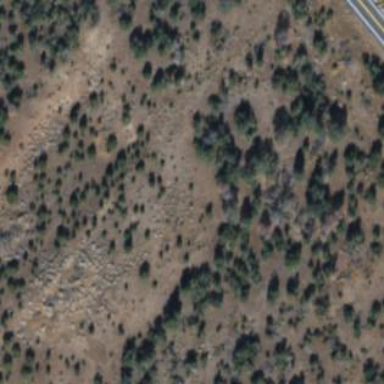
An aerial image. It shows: Patch of scrub vegetation.